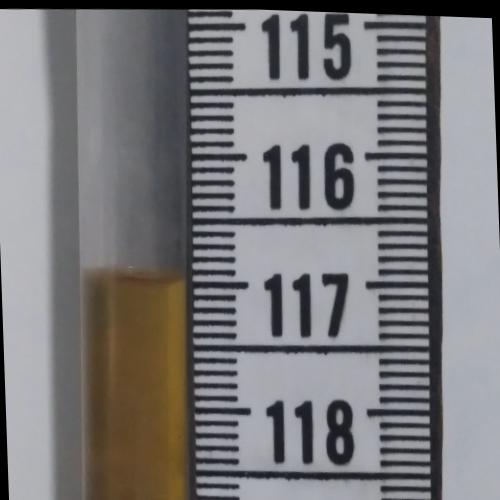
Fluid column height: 117.0 cm